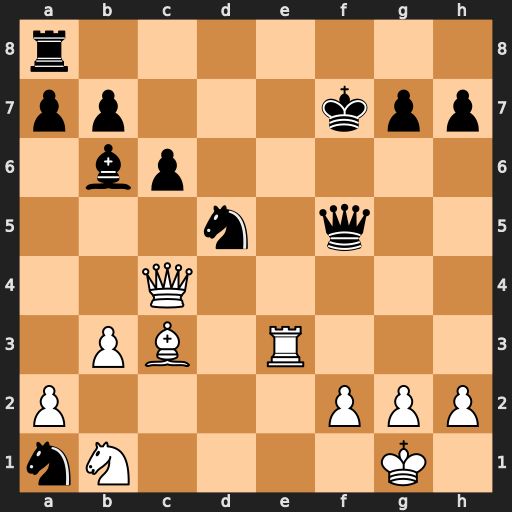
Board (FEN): r7/pp3kpp/1bp5/3n1q2/2Q5/1PB1R3/P4PPP/nN4K1
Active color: w
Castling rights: -
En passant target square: -
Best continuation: Rf3 Qxf3 gxf3